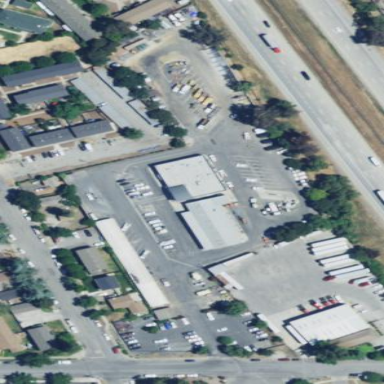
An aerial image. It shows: Commercial area.